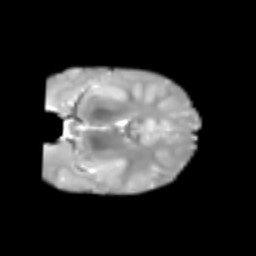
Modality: T2w
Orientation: coronal
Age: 6
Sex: male
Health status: healthy